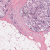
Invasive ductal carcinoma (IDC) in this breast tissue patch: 1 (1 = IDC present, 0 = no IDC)